Field crop: tomato
Growth stage: 1
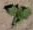
Species: solanum